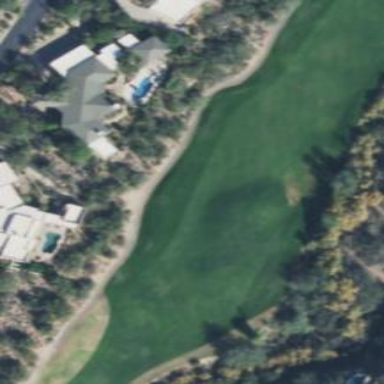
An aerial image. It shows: Rough golf area with grass surface.